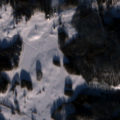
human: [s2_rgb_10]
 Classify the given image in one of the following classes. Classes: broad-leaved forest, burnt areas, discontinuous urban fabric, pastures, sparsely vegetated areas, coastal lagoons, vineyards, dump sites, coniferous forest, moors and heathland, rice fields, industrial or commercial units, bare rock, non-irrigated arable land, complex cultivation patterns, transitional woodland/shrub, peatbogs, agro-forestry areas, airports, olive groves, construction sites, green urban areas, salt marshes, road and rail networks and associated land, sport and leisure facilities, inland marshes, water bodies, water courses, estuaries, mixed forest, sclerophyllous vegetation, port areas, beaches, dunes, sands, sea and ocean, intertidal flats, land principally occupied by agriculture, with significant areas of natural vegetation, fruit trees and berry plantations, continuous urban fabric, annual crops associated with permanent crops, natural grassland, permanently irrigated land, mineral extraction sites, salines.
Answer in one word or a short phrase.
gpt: non-irrigated arable land, coniferous forest, mixed forest, water bodies